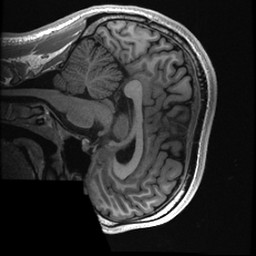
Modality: T1w
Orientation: sagittal
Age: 26
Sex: male